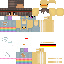
A female human skin with medium skin, wearing brown long hair dressed in a blue hoodie and black pants, featuring a closed mouth.